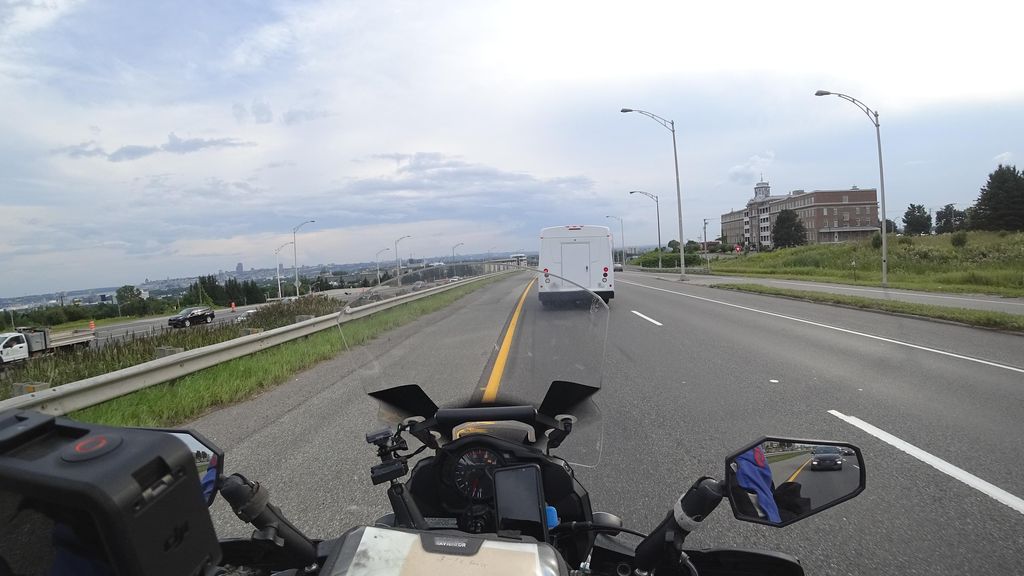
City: quebec_city